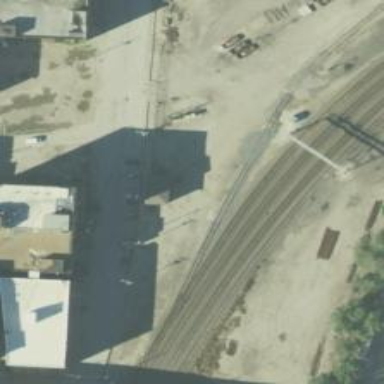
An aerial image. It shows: Railway service station.